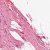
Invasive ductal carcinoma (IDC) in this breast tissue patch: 0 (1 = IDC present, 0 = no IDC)